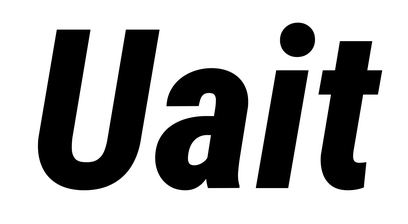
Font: Roboto-Italic_Condensed_ExtraBold_Italic